Interaction volume radius: 10 \u00c5
Interaction volume height: 15 \u00c5
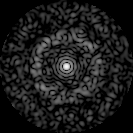
Disorder parameter: 0.8121